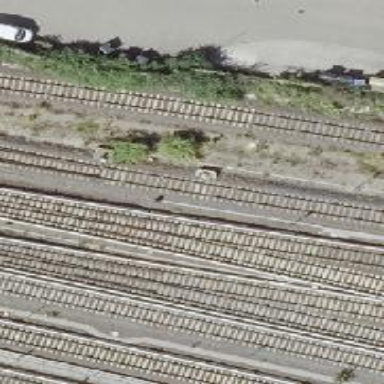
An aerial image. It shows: Wedge is used for the railway derail.